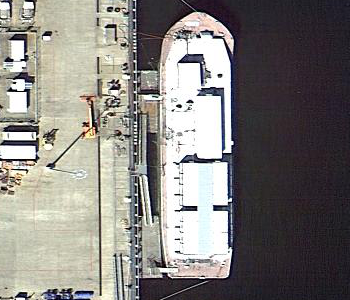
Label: Cargo_ship